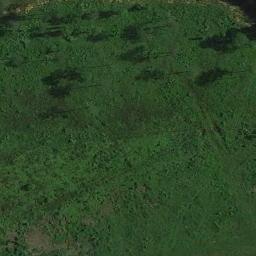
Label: meadow